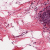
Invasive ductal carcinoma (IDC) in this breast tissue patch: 0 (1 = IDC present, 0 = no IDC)